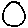
Label: circle